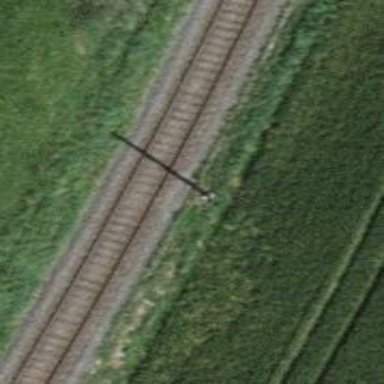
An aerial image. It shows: Single railway track with electrification through contact line.